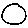
Label: circle